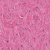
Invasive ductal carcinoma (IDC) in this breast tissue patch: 0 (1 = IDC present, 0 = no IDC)